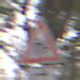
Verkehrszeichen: KinderLinks
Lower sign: RichtungsangabeDurchPfeile5
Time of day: Midday
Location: Outdoor (Nature)
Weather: Overcast
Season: NotSpecified
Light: Natural